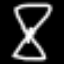
Label: hourglass